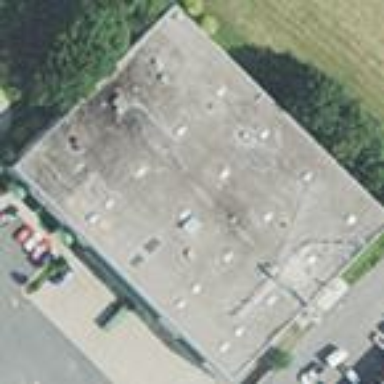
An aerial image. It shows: Commercial building.